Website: home-depot
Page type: receipt
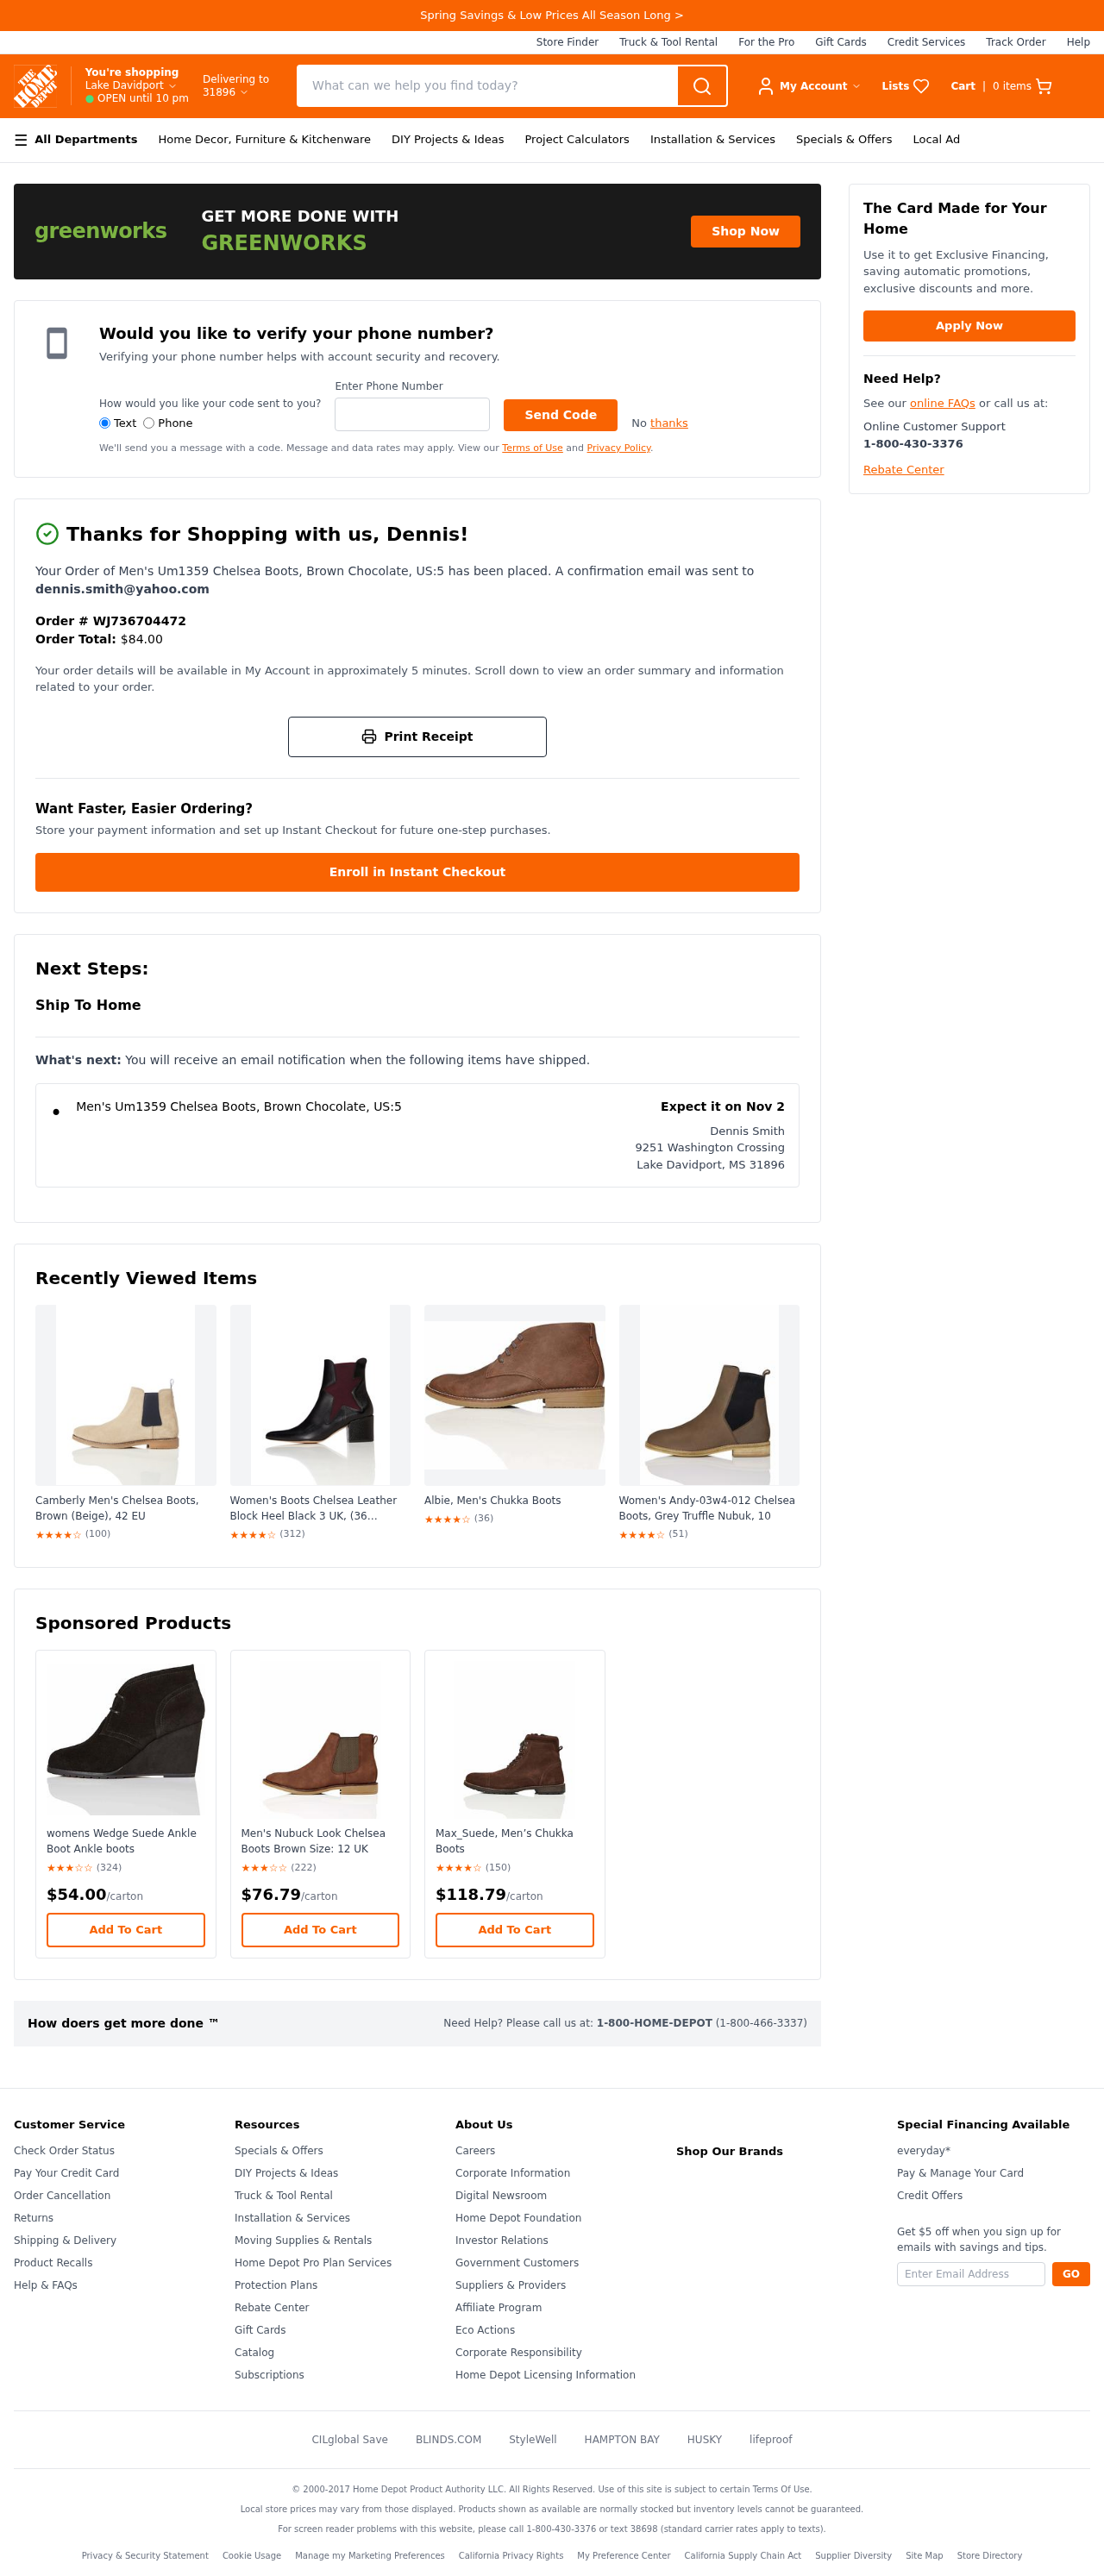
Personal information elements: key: PII_CITY
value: Lake Davidport
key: PII_CITY_STATE_ZIP
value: Lake Davidport, MS 31896
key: PII_EMAIL
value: dennis.smith@yahoo.com
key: PII_FIRSTNAME
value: Dennis
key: PII_FULLNAME
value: Dennis Smith
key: PII_PHONE
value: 5312301470
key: PII_POSTCODE
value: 31896
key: PII_STREET
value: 9251 Washington Crossing
Product elements: key: PRODUCT1_NAME
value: Men's Um1359 Chelsea Boots, Brown Chocolate, US:5
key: PRODUCT2_NAME
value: Camberly Men's Chelsea Boots, Brown (Beige), 42 EU
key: PRODUCT2_RATING
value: ★★★★☆
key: PRODUCT2_NUM_RATINGS
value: (100)
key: PRODUCT3_NAME
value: Women's Boots Chelsea Leather Block Heel Black 3 UK, (36 EU,),24-05-01
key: PRODUCT3_RATING
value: ★★★★☆
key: PRODUCT3_NUM_RATINGS
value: (312)
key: PRODUCT4_NAME
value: Albie, Men's Chukka Boots
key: PRODUCT4_RATING
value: ★★★★☆
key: PRODUCT4_NUM_RATINGS
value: (36)
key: PRODUCT5_NAME
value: Women's Andy-03w4-012 Chelsea Boots, Grey Truffle Nubuk, 10
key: PRODUCT5_RATING
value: ★★★★☆
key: PRODUCT5_NUM_RATINGS
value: (51)
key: PRODUCT6_NAME
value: womens Wedge Suede Ankle Boot Ankle boots
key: PRODUCT6_RATING
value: ★★★☆☆
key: PRODUCT6_NUM_RATINGS
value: (324)
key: PRODUCT6_PRICE
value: $54.00
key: PRODUCT7_NAME
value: Men's Nubuck Look Chelsea Boots Brown Size: 12 UK
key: PRODUCT7_RATING
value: ★★★☆☆
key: PRODUCT7_NUM_RATINGS
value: (222)
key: PRODUCT7_PRICE
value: $76.79
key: PRODUCT8_NAME
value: Max_Suede, Men’s Chukka Boots
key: PRODUCT8_RATING
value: ★★★★☆
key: PRODUCT8_NUM_RATINGS
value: (150)
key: PRODUCT8_PRICE
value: $118.79
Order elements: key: ORDER_NUM_ITEMS
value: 0
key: ORDER_ID
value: WJ736704472
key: ORDER_TOTAL
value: $84.00
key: ORDER_DELIVERY_DATE
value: Expect it on Nov 2